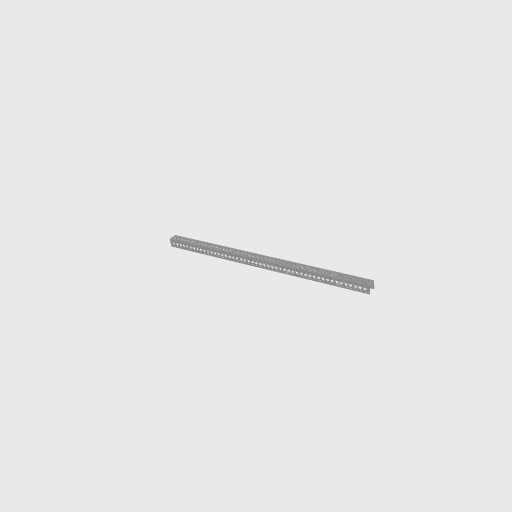
Part: UChannel49H